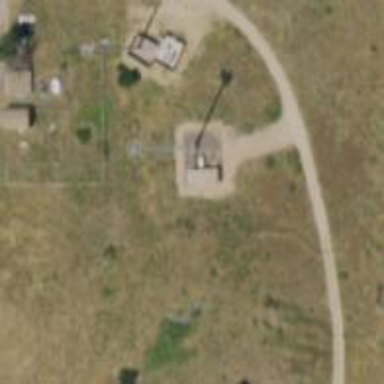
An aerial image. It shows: Communication mast tower.